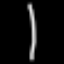
Label: line